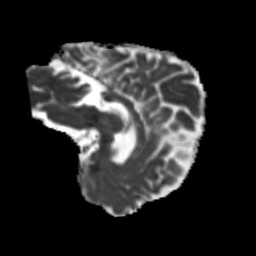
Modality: MD
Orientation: sagittal
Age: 62
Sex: female
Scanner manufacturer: siemens
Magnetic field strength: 3 T
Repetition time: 5.25 s
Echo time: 0.08 s